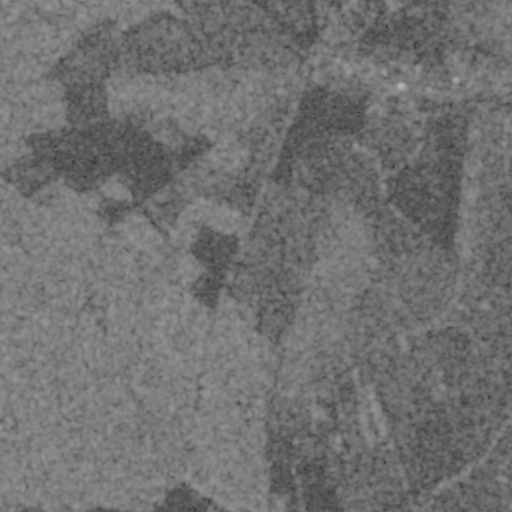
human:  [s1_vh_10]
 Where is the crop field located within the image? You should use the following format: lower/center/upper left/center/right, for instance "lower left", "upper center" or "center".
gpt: The crop field is located in the right of the image.
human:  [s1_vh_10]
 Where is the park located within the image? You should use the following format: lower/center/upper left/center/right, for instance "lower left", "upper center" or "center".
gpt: The park is located in the upper right of the image.
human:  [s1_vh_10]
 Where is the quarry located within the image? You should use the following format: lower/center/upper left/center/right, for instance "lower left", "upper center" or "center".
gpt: The quarry is located in the lower left of the image.
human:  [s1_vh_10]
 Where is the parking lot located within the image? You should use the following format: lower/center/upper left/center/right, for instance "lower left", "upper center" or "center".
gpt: There is no parking lot in the image.

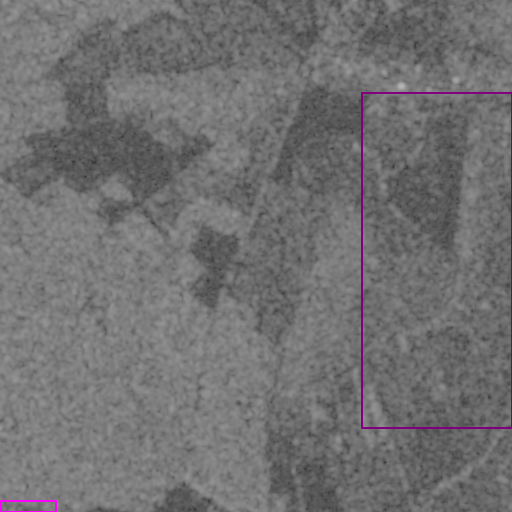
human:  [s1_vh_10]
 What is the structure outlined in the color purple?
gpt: The structure outlined in purple is a crop field.
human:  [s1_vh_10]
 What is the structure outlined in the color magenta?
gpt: The structure outlined in magenta is a quarry.
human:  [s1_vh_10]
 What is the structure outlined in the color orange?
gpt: There is no orange outline.